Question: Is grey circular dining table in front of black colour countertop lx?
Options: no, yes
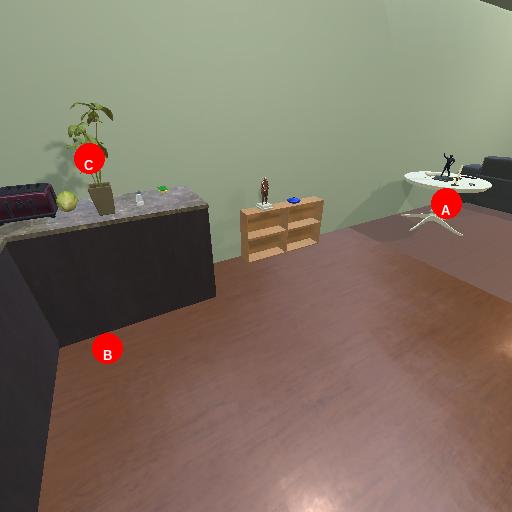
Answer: no